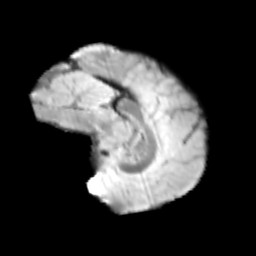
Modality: T2w
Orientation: sagittal
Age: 11
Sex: male
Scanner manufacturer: siemens
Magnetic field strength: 3 T
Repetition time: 3.8 s
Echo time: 0.07 s